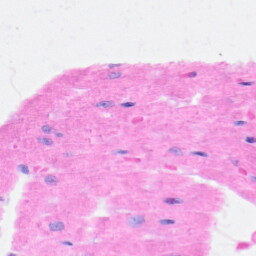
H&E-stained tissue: Heart